Question: We import a CSV file into excel from Creo, this is our Bill of materials, We create the drawing PDF's and DXF's and save them in two 'MASTER' folders. When issuing the drawings to a manufacturer we must copy every individual drawing to a separate folder before sending.
The solution I am working on is to use a userform to select the 'copyfrom' location and 'copyto' location, on the 'run' command button, a sub should copy the files across.
I have the used the copy code by entering the folder locations in the Sub routine, but i need to allow other users to choose other files. The userform is adding the folder locations to the specific textboxes, but the next sub routine to copy the pdfs will not work.
I think it may be the textbox value is not recorded?
As a side I would also like to return the number of moved PDF's as part of the message in the Message box once the routine has completed. This may be different to the number of used cells in column B
The part number of the drawing will always be in column B
I haven't created the DXF option yet, but it will be very similar to the PDF one if i can get it to work
Any and all help much appreciated.
'''
Private Sub cmdclose_Click()
Unload Me
End Sub
Private Sub copyfromcmd_Click()
Dim fldr As FileDialog
Dim sItem As String
Set fldr = Application.FileDialog(msoFileDialogFolderPicker)
With fldr
.Title = "Select a Folder"
.AllowMultiSelect = False
.InitialFileName = Application.DefaultFilePath
'.InitialFileName = Application.GetSaveAsFilename()
If .Show <> -1 Then GoTo NextCode
sItem = .SelectedItems(1)
End With
NextCode:
GetFolder = sItem
copyfromtb.Value = sItem
Set fldr = Nothing
End Sub
Private Sub copytocmd_Click()
Dim fldr As FileDialog
Dim sItem2 As String
Set fldr = Application.FileDialog(msoFileDialogFolderPicker)
With fldr
.Title = "Select a Folder"
.AllowMultiSelect = False
.InitialFileName = Application.DefaultFilePath
'.InitialFileName = Application.GetSaveAsFilename()
If .Show <> -1 Then GoTo NextCode
sItem2 = .SelectedItems(1)
End With
NextCode:
GetFolder = sItem2
copytotb.Value = sItem2
Set fldr = Nothing
End Sub
Private Sub runcmd_Click()
Dim R As Range
Dim SourcePath As String, DestPath As String, FName As String
'Setup source and dest path (Note: must have a trailing backslash!)
SourcePath = Me.copyfromtb.Value
DestPath = Me.copytotb.Value
'Visit each used cell in column B
For Each R In Range("B1", Range("B" & Rows.Count).End(xlUp))
'Search the file with the file mask from the cell (Note: can contain wildcards like *.xls)
FName = Dir(SourcePath & R.Value & ".pdf")
'Loop while files found
Do While FName <> ""
'Copy the file
FileCopy SourcePath & FName, DestPath & FName
'Search the next file
FName = Dir()
Loop
Next
MsgBox ("PDF's Copied")
End Sub
'''
Expected Results:
When the Copy Files command button is clicked, the pdf files from part numbers listed in column B will be copied from the first folder location to the second folder location.
If the entries are blank a message should appear which will request folder location are selected
Once the PDF's have been moved a message should appear to tell the user the number of files which have been copied.
Actual Results:
The folder location is being entered into the required textbox, but the PDF's are not being copied over

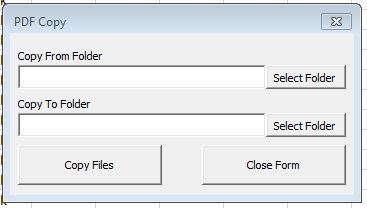
Answer: try this
'''
dim counter as integer
counter = 0
'Visit each used cell in column B
For Each R In Range("B1", Range("B" & Rows.Count).End(xlUp))
'Search the file with the file mask from the cell (Note: can contain wildcards like *.xls)
FName = Dir(SourcePath & R.Value & ".pdf")
'Loop while files found
Do While FName <> ""
counter = counter + 1
'Copy the file
FileCopy SourcePath & FName, DestPath & FName
'Search the next file
FName = Dir()
Loop
Next
MsgBox (counter & " PDF's Copied")
'''
good luck